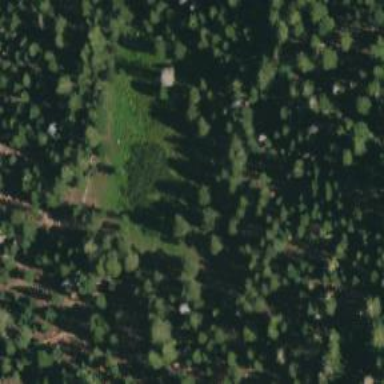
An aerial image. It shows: Wet meadow with woodland vegetation.